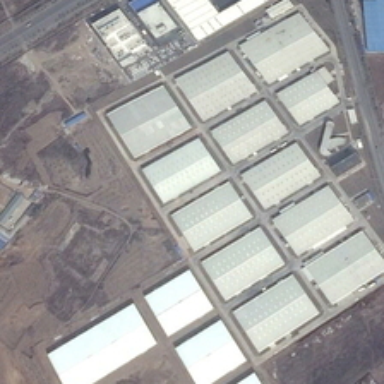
Many buildings are in an industrial area .